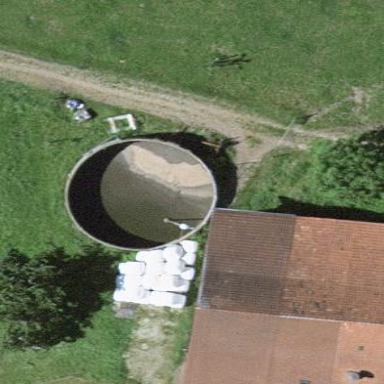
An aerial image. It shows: Silo.